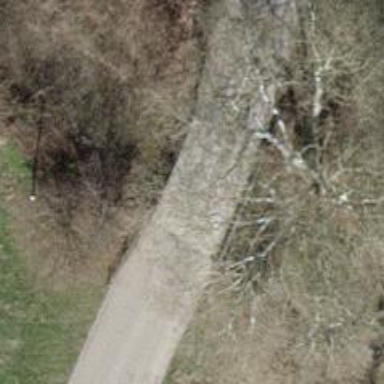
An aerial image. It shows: Residential road with paved bridge.